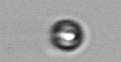
Label: Dinophyceae